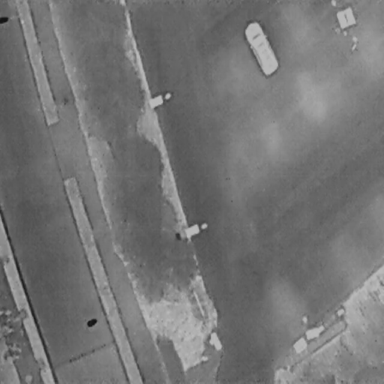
There is a Car in the infrared image.